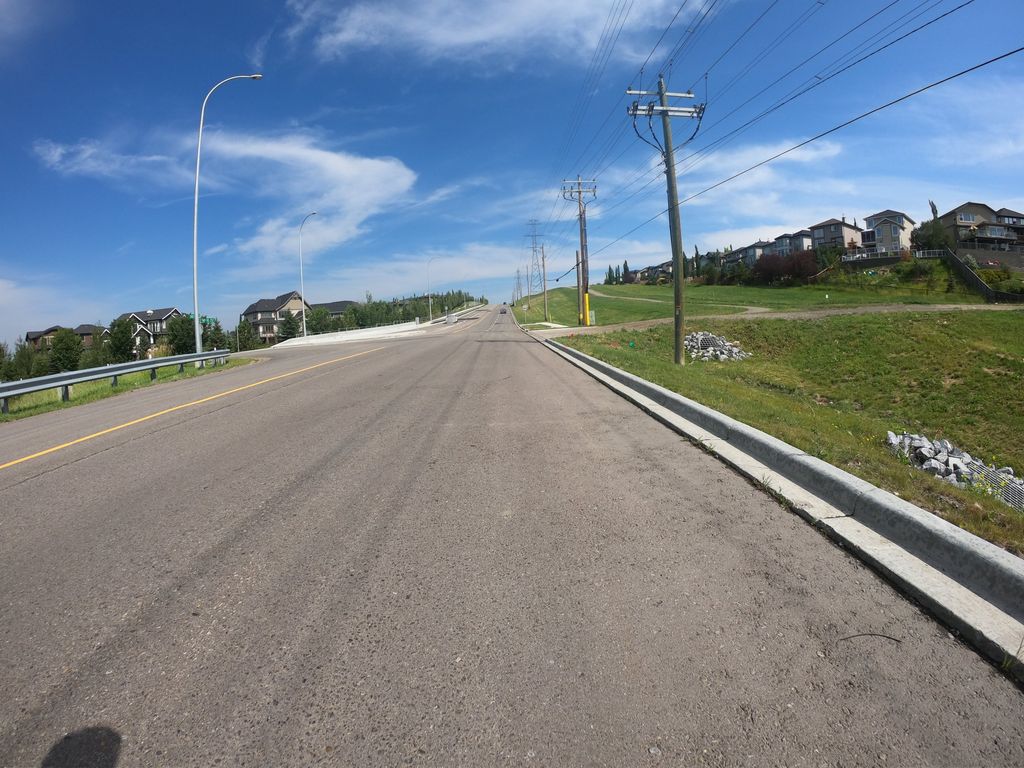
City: calgary